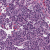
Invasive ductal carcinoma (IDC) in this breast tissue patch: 1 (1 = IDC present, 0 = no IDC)